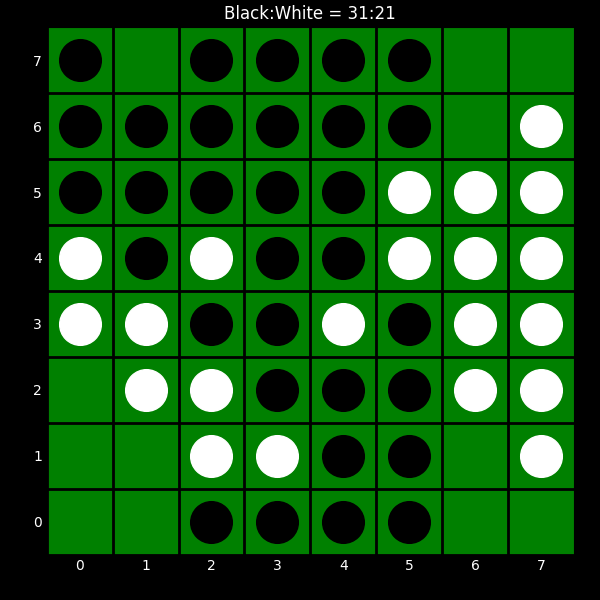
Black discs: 31
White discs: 21